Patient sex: M
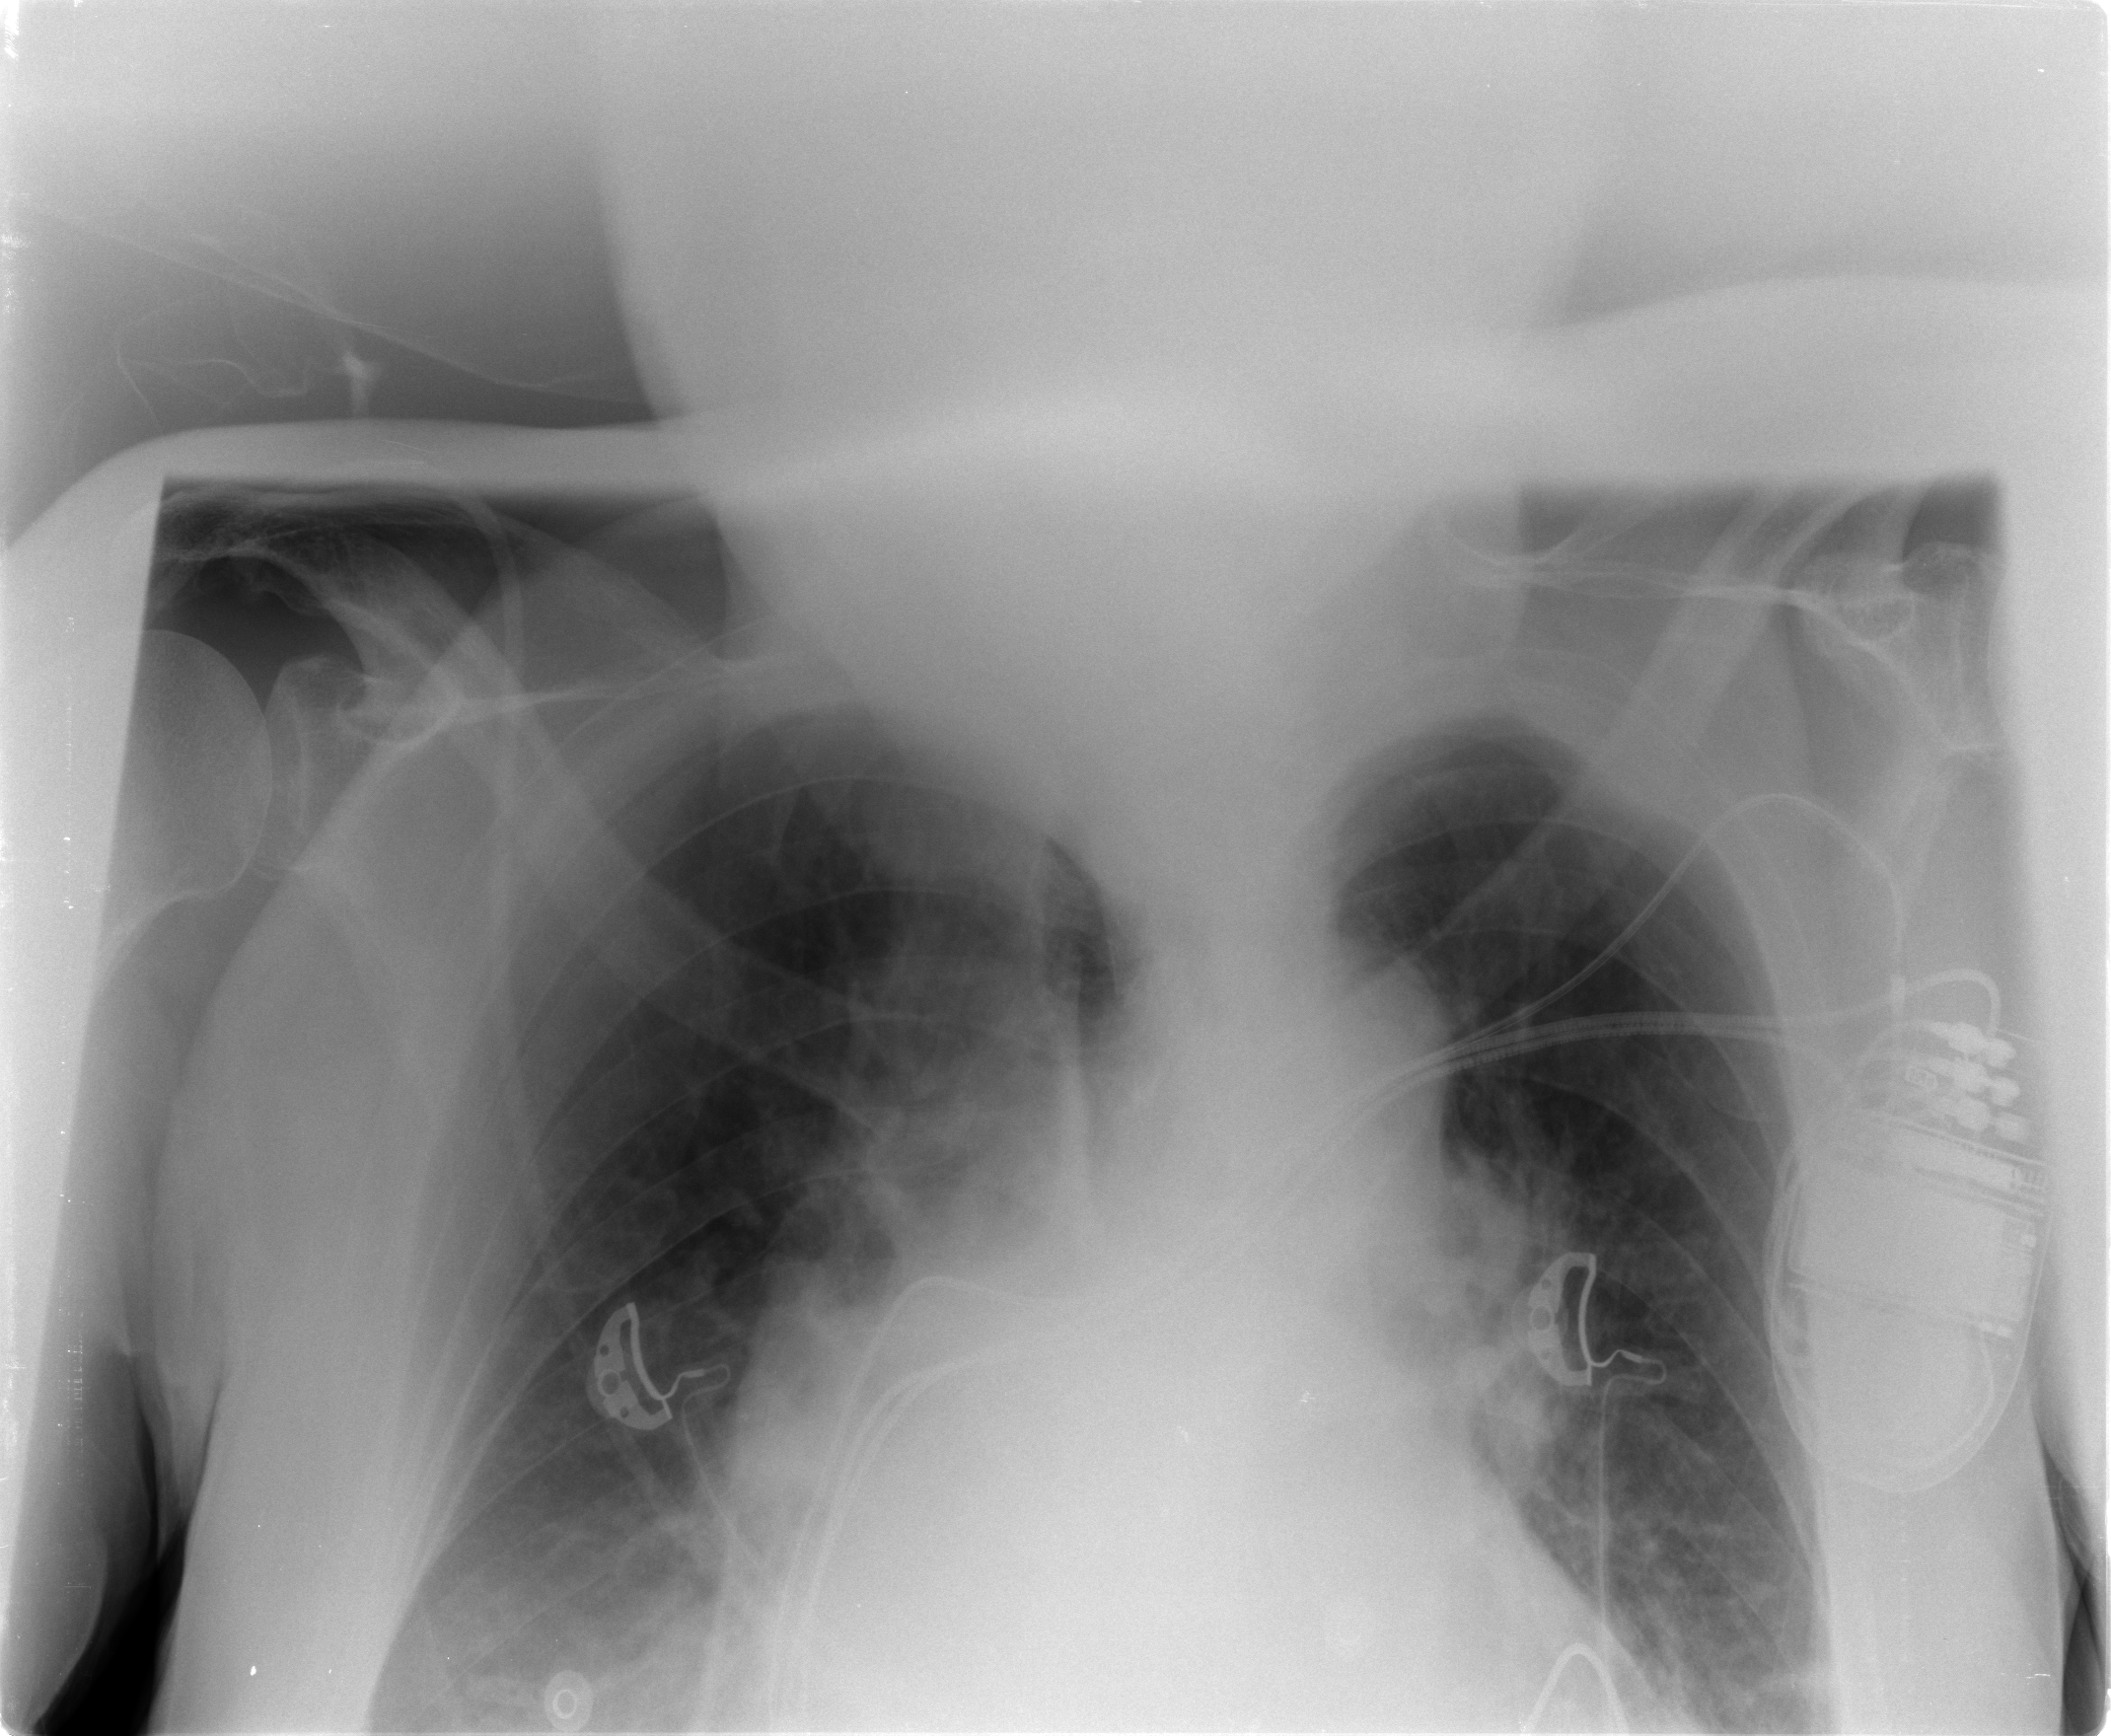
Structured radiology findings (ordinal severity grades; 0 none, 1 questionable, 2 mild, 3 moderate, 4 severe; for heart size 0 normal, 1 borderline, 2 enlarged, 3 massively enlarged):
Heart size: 3
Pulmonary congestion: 2
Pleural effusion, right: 2
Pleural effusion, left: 2
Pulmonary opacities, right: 0
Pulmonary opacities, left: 0
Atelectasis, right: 2
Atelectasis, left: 2